Field crop: maize
Growth stage: 2
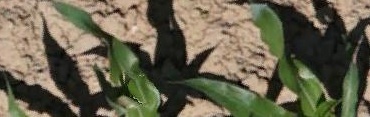
Species: maize